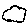
Label: cloud